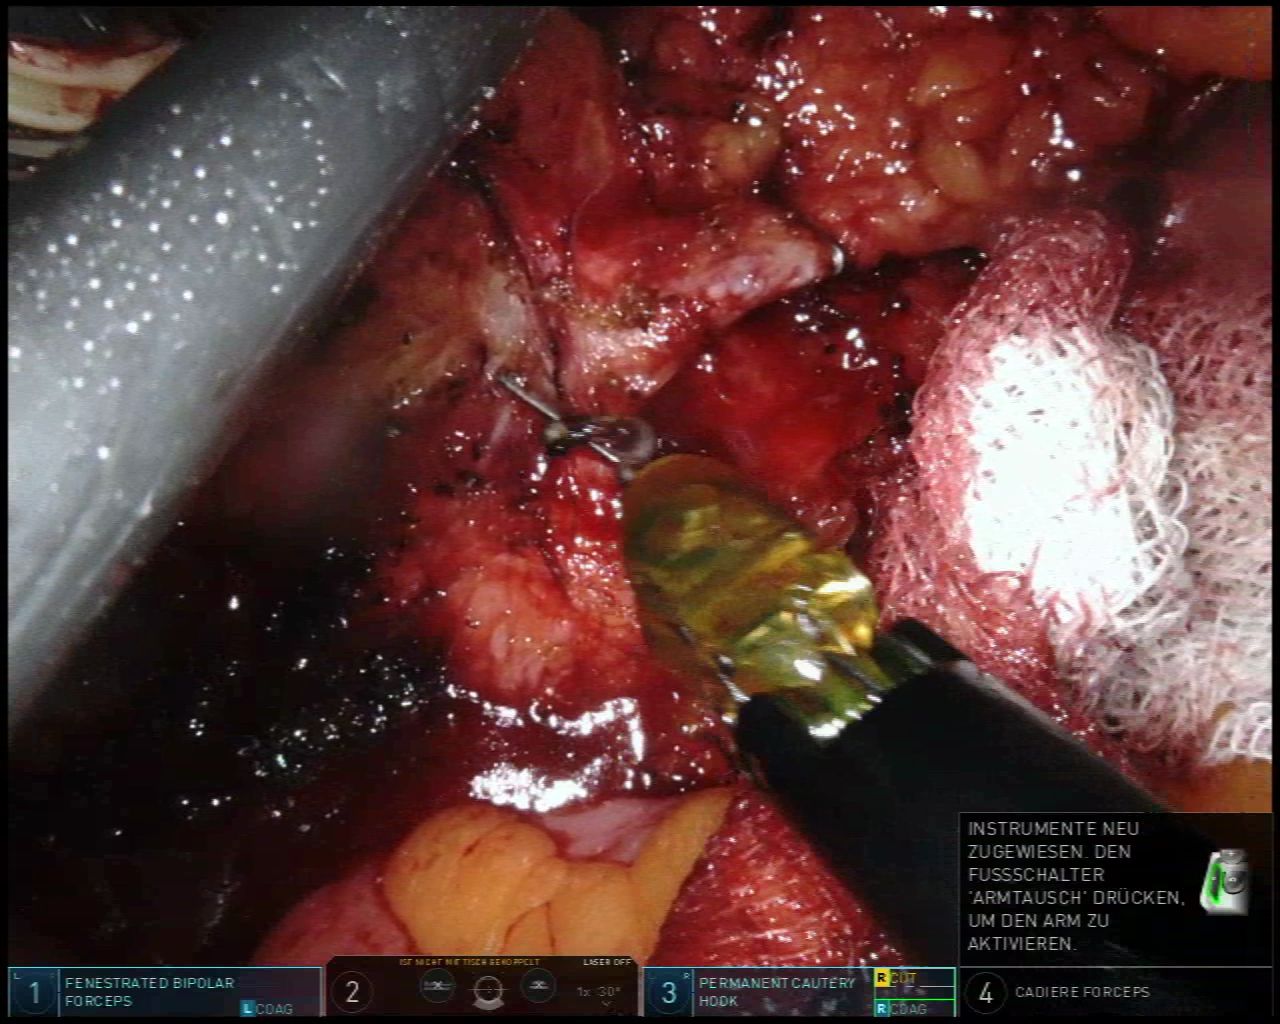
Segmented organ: inferior_mesenteric_artery
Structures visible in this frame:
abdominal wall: no
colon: yes
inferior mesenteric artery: yes
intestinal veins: no
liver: no
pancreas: no
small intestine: no
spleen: no
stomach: no
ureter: no
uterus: no
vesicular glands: no